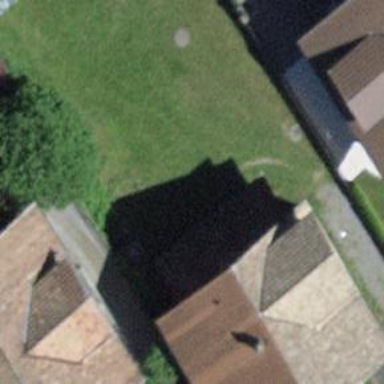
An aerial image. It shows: Residential building.